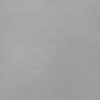
Label: dusty